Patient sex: F
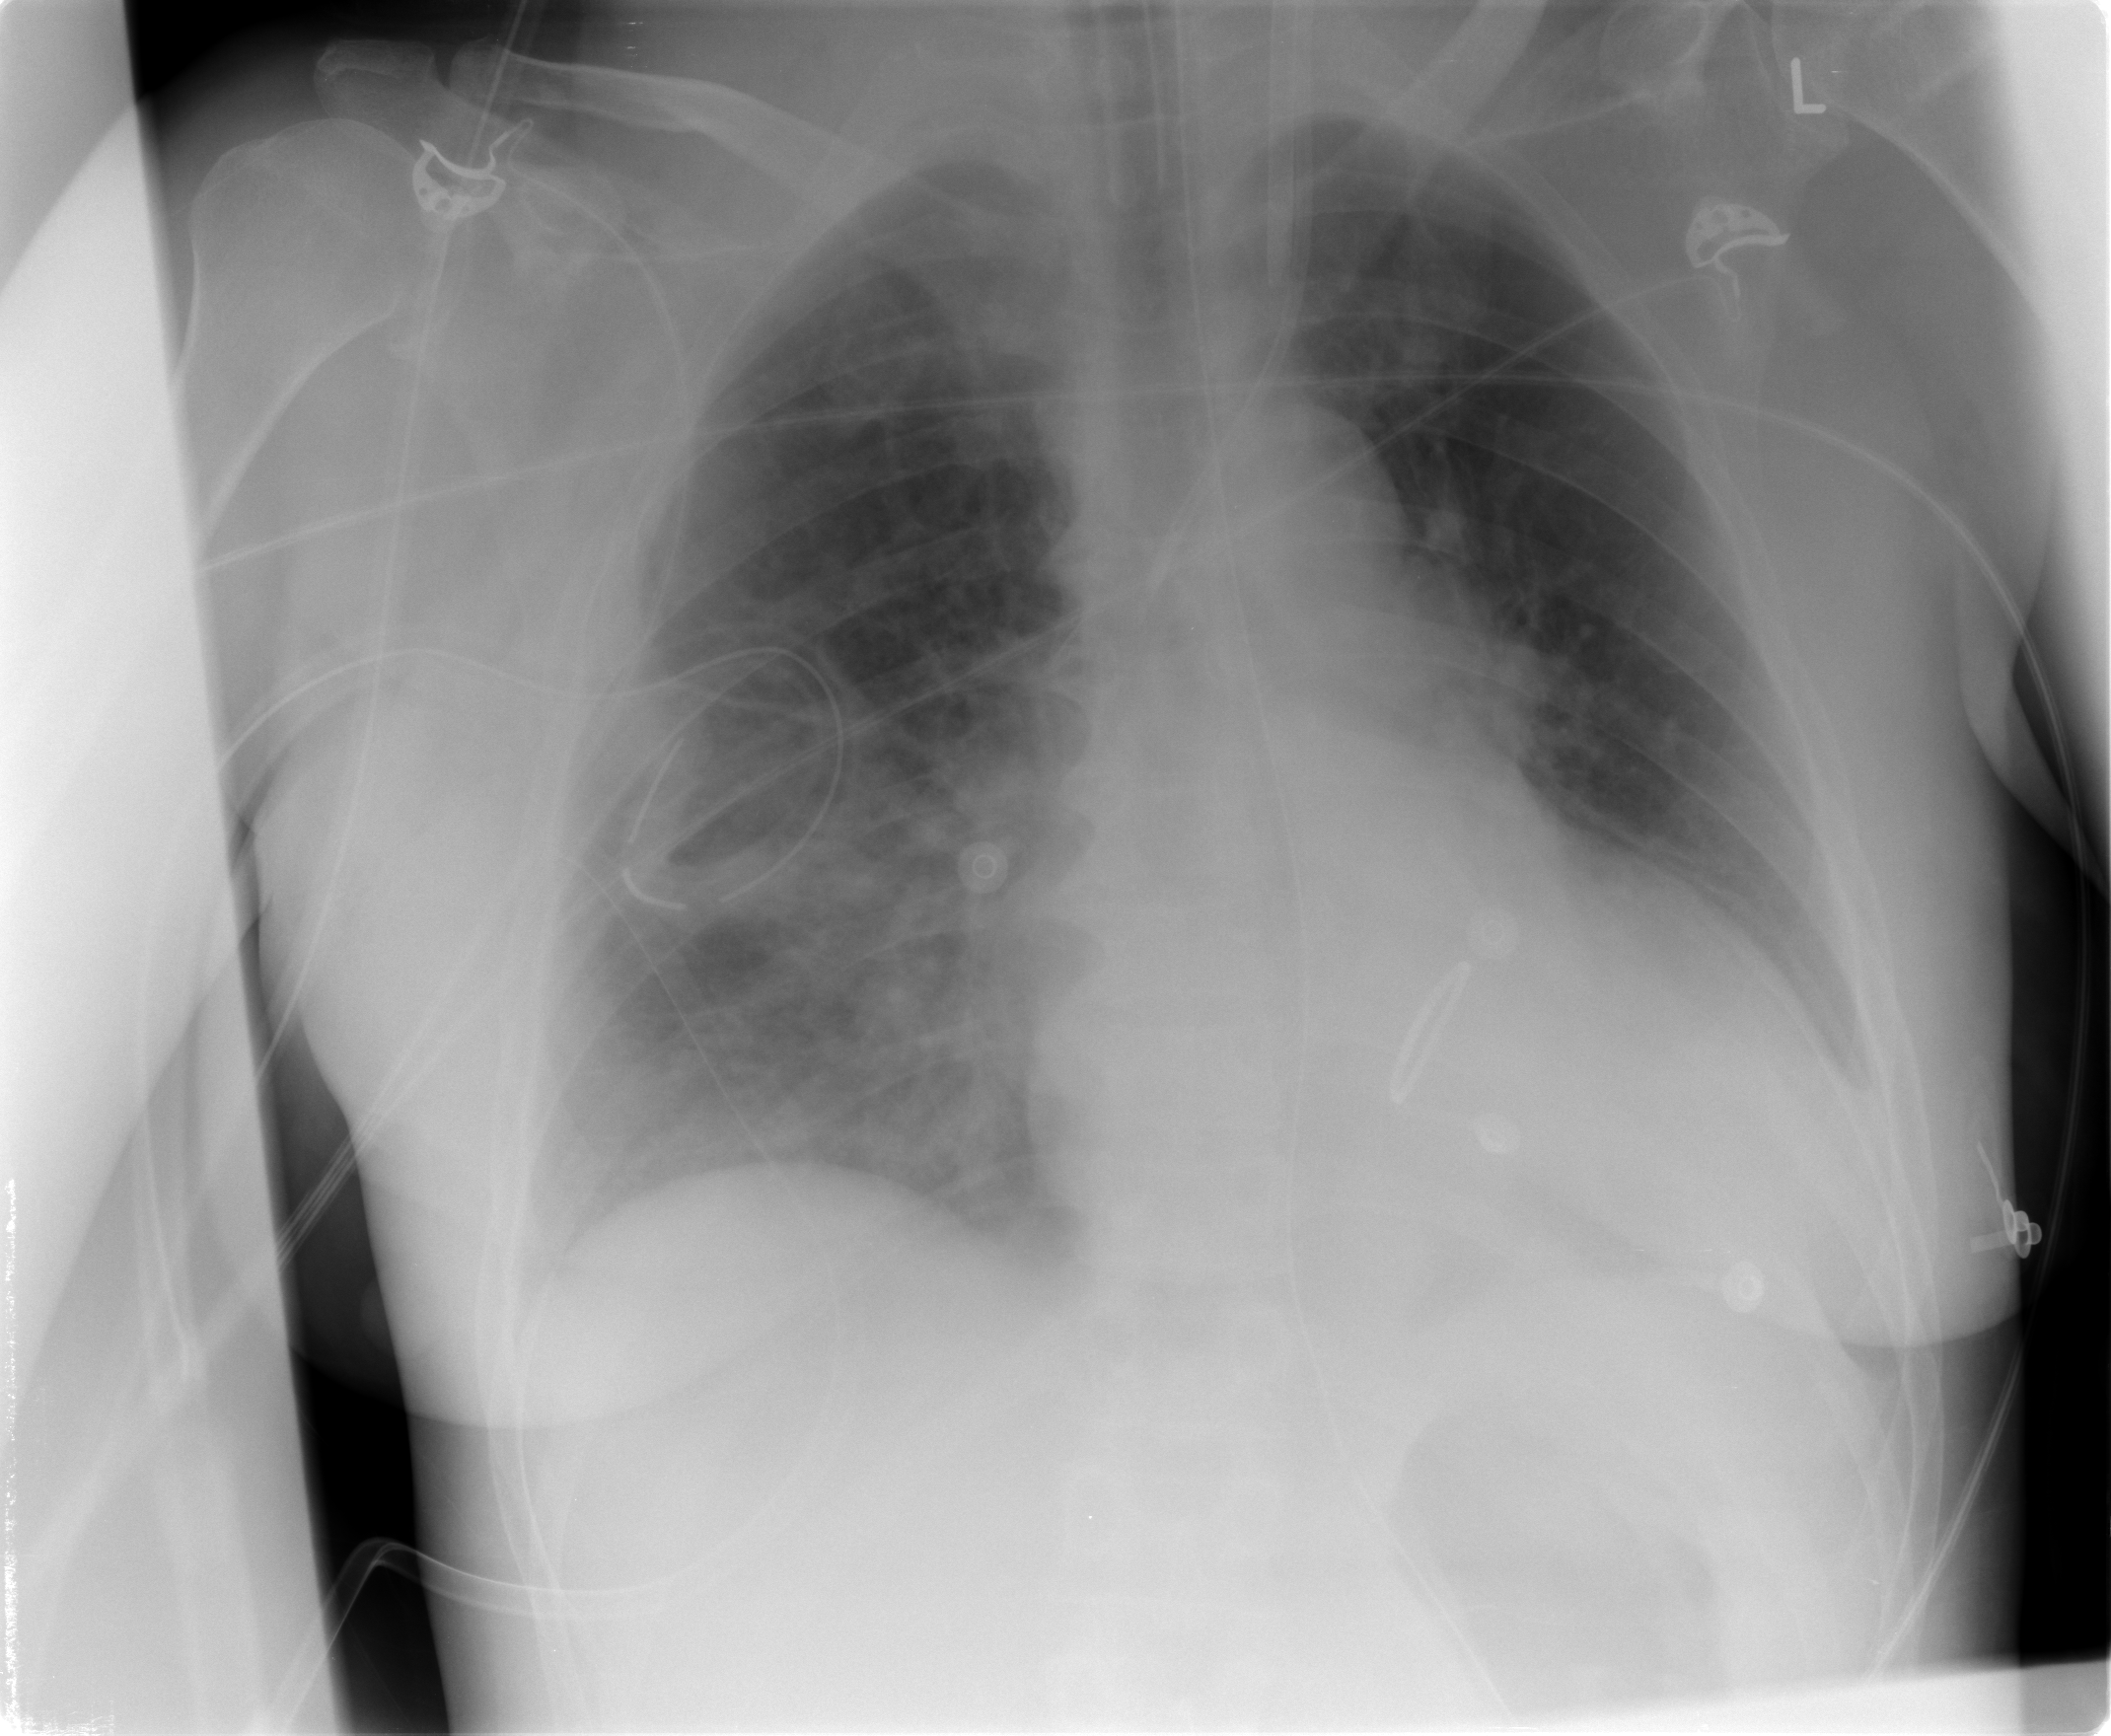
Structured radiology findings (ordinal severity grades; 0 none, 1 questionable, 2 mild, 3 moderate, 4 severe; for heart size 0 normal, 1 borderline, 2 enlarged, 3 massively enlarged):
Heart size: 2
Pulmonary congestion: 0
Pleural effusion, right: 0
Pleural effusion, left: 2
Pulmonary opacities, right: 0
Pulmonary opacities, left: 0
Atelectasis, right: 2
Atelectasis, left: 0